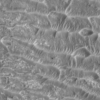
Label: not_dusty